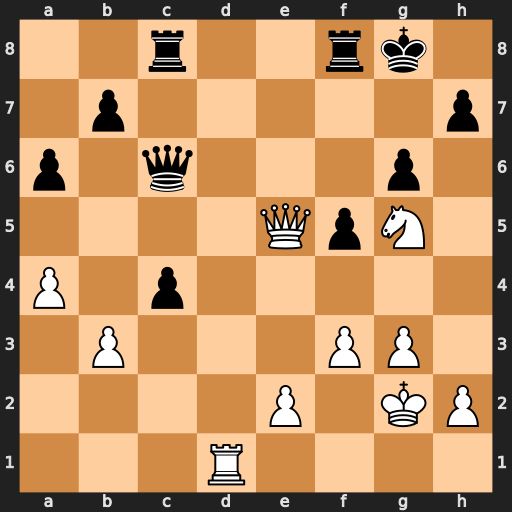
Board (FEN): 2r2rk1/1p5p/p1q3p1/4QpN1/P1p5/1P3PP1/4P1KP/3R4
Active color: w
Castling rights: -
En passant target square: -
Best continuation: Rd6 Rce8 Qd4 Rxe2+ Kf1 Qe8 Qxc4+ Kh8 Qxe2 Qxe2+ Kxe2